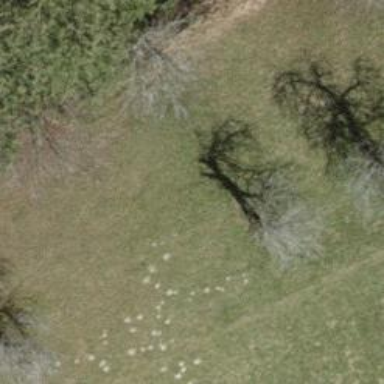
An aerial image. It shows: Single tag "natural: tree."